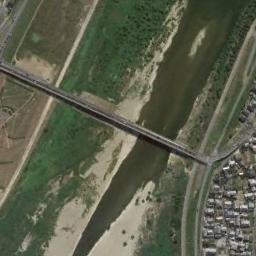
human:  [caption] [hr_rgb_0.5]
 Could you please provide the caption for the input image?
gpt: There is a bridge over the water and land next to some buildings .

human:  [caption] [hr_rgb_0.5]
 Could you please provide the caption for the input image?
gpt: A bridge built on a dark green river and the flood bed of the river and the residential area on one side of the river .

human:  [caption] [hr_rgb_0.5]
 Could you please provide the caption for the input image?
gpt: The bridge is bi-directional, And the water under the bridge appears dark blue .

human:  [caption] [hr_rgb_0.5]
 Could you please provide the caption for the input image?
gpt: A bridge connects the land on both sides of the slender river  There are long green river banks on both sides of the river  There are many buildings on the land .

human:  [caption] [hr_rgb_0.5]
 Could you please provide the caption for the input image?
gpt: There are many buildings beside the bridge .